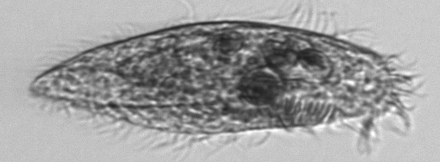
Label: Euplotes_morphotype1